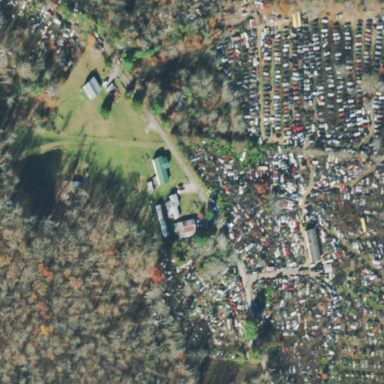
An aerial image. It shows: Industrial area designated as scrap yard.